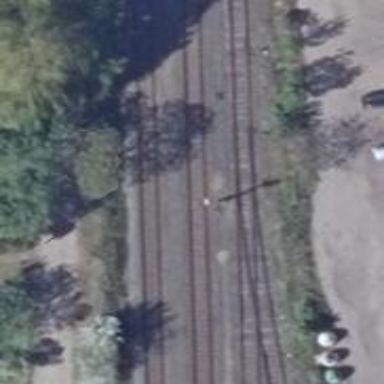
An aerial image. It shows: Railway spur service.